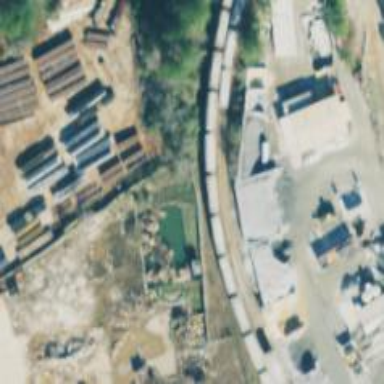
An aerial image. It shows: Railway spur junction.